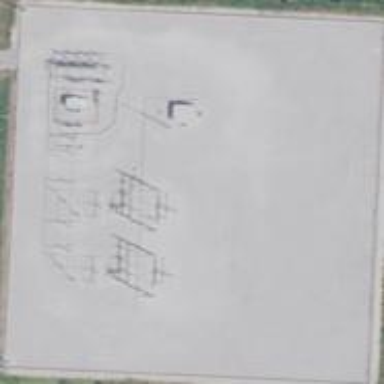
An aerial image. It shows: Power substation.